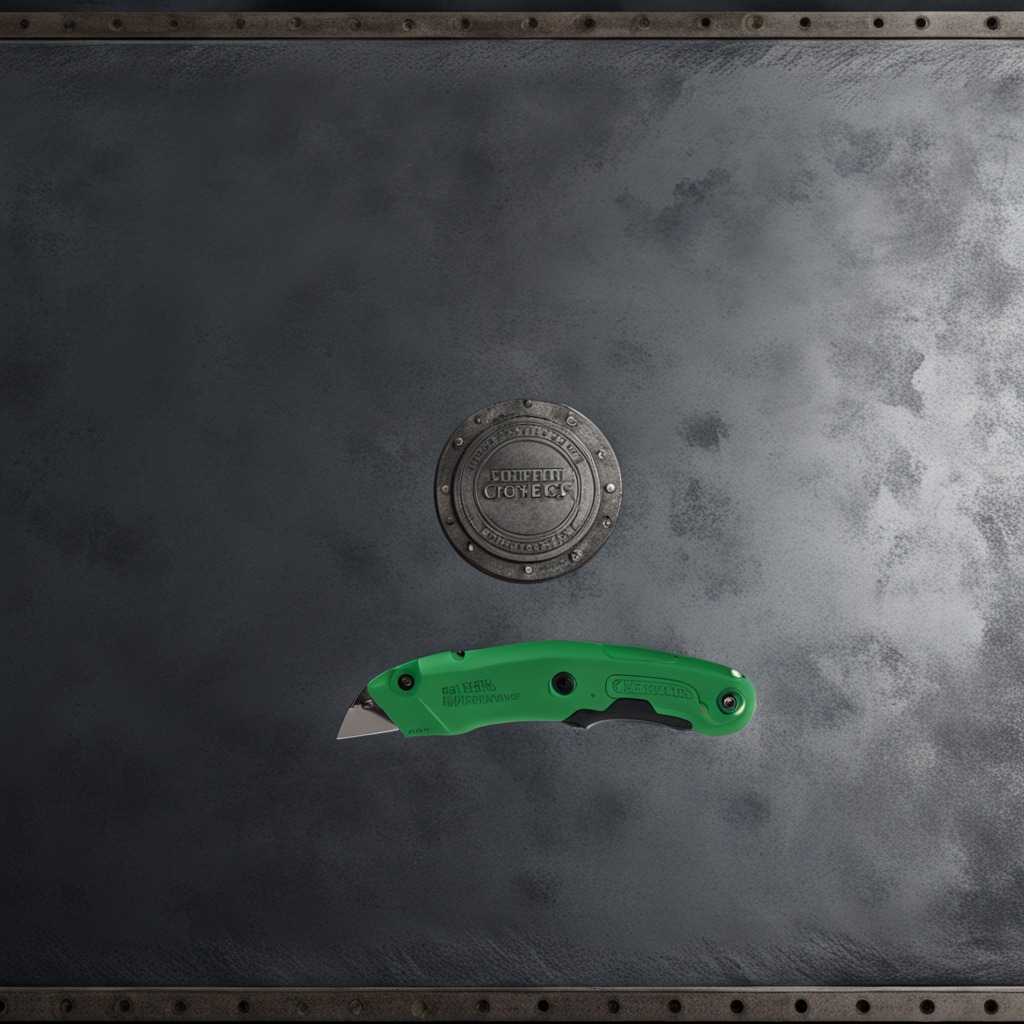
A utility knife lying on a cold steel table in a mining workshop gritty textures